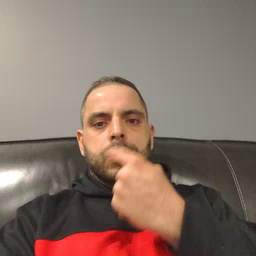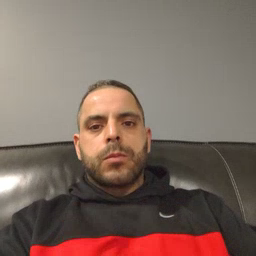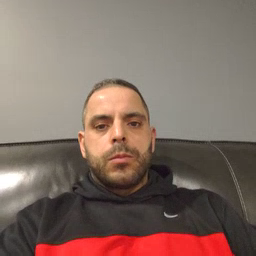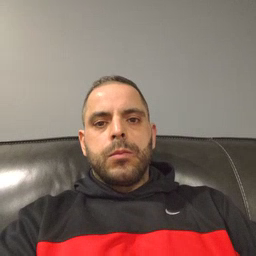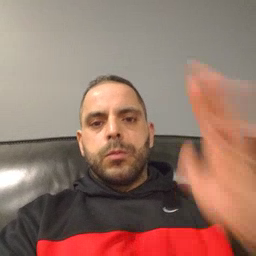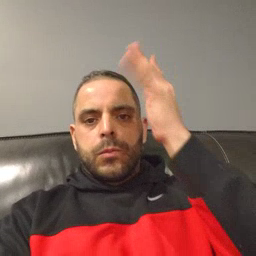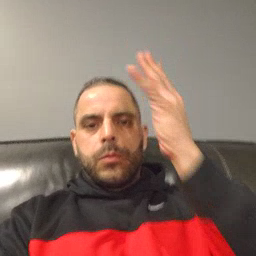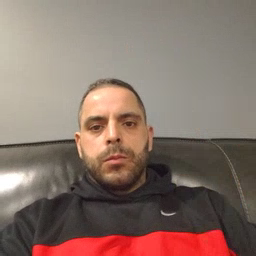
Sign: tree